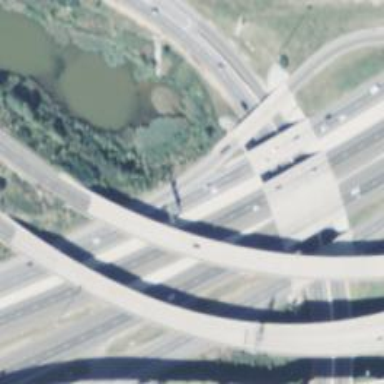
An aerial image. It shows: Motorway link bridge.